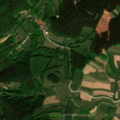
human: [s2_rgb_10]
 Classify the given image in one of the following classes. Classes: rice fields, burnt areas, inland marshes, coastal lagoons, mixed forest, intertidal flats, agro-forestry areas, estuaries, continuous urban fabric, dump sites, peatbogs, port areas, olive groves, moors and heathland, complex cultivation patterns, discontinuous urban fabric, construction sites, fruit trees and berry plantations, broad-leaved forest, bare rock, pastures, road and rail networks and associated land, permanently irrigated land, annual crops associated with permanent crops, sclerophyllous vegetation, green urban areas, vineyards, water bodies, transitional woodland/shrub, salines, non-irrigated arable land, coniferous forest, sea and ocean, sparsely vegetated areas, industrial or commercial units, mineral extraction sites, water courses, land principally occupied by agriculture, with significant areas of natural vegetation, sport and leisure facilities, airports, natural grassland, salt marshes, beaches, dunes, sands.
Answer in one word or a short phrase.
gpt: complex cultivation patterns, land principally occupied by agriculture, with significant areas of natural vegetation, coniferous forest, mixed forest